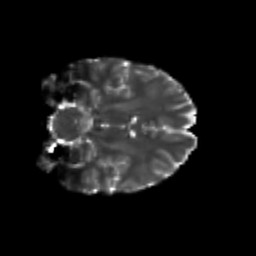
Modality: T2w
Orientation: coronal
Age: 25
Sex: female
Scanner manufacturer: siemens
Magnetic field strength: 3 T
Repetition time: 3.5 s
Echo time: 0.113 s